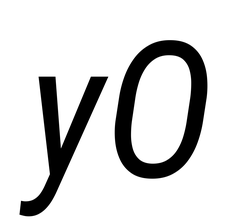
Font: Roboto-Italic_Condensed_Italic